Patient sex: M
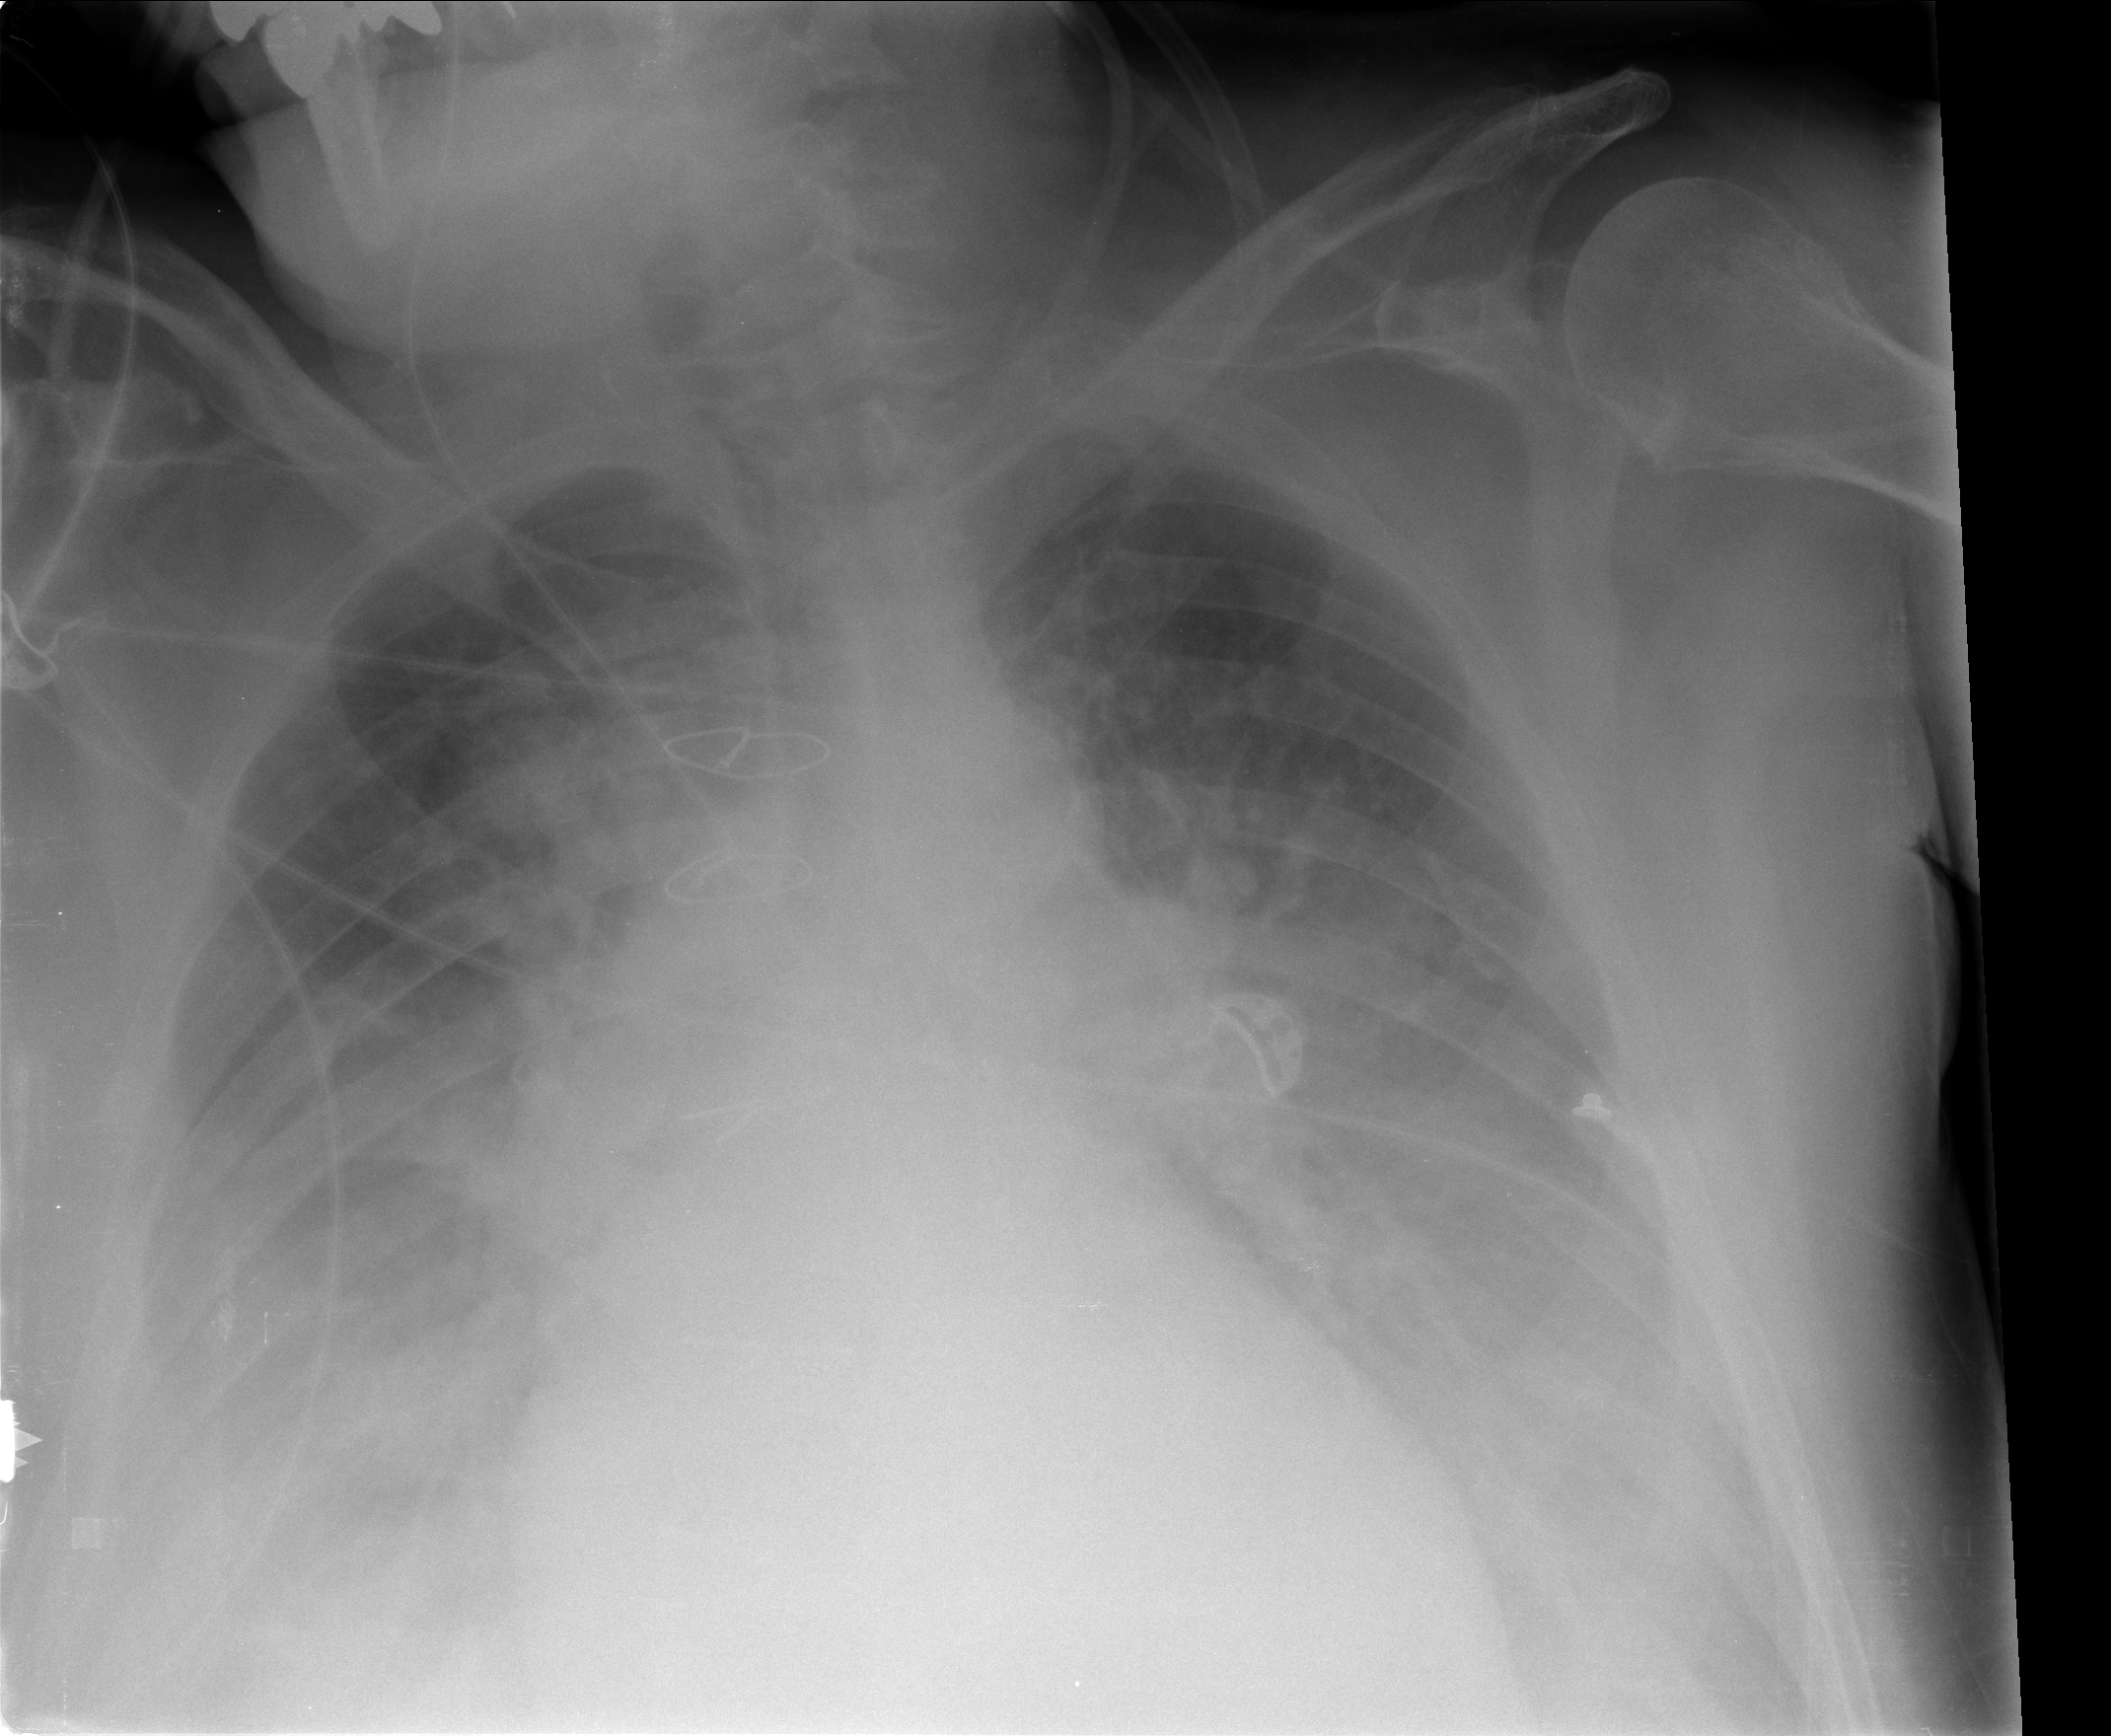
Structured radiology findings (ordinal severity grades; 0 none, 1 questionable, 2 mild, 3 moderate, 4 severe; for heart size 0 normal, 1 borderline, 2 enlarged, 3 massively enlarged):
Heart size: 2
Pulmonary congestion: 3
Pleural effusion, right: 2
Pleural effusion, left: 2
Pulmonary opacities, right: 2
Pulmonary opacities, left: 2
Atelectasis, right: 2
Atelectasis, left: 2